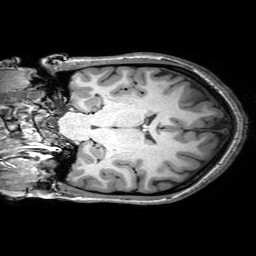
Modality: T1w
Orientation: coronal
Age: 25
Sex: female
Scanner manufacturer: philips
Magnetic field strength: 3 T